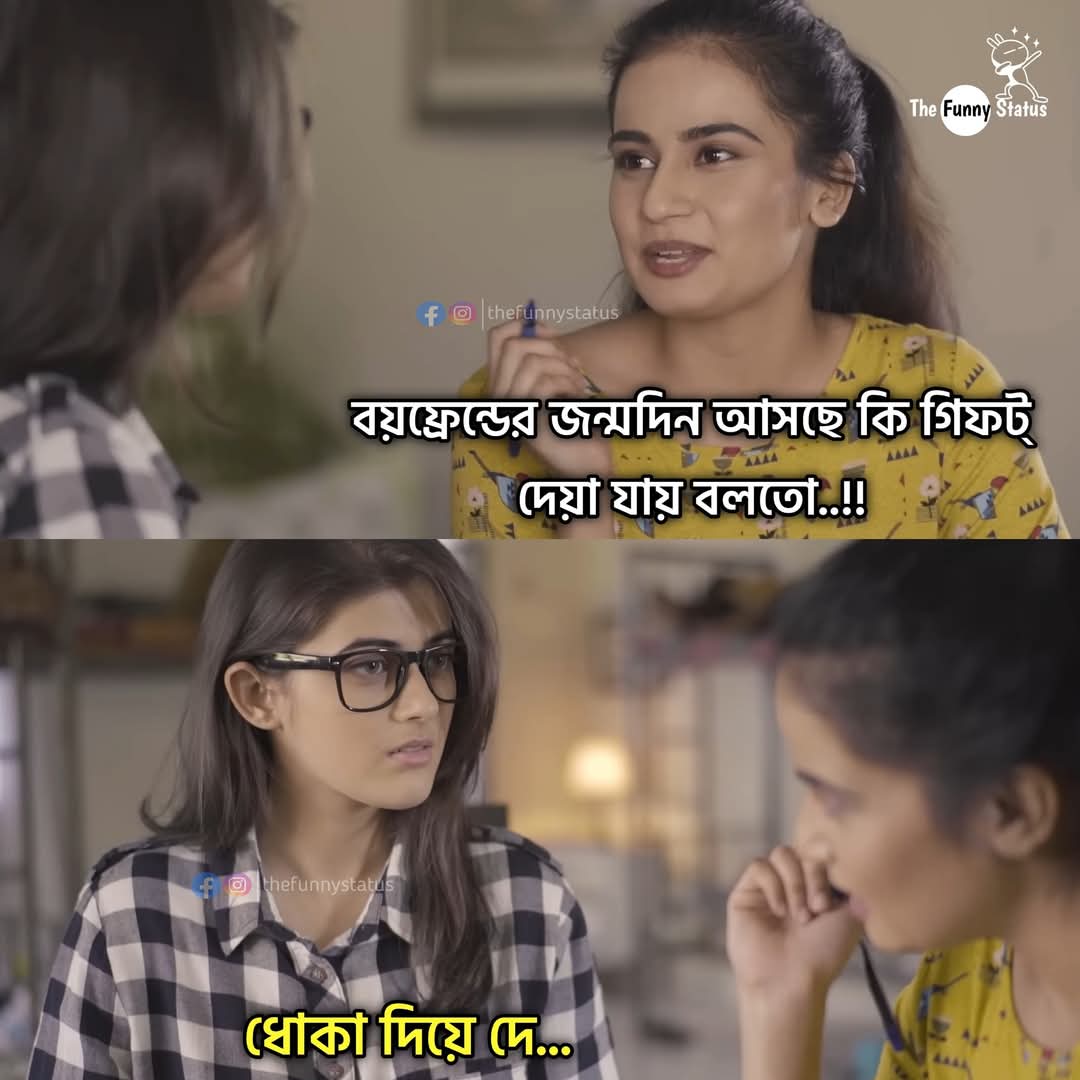
Text: বয়ফ্রেন্ডের জন্মদিন আসছে কি গিফট্ দেয়া যায় বলতো..!!
ধোকা দিয়ে দে...
Label: Hate
Hate category: Personal Offence
Targeted group: Individual